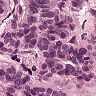
Metastatic tissue present: yes